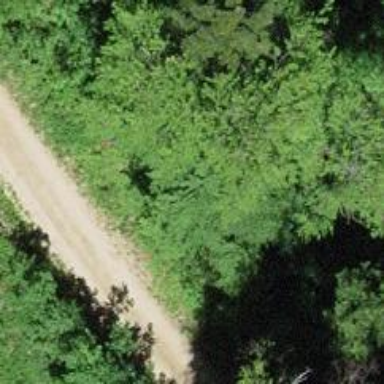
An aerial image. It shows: Gravel track with grade2 quality.